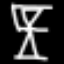
Label: hourglass